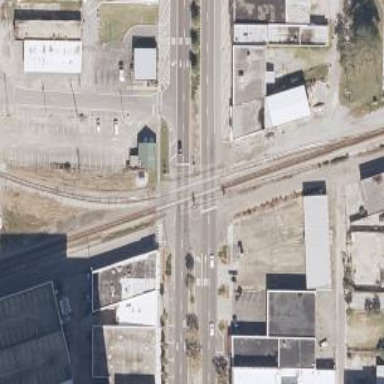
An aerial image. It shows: Railway crossing.